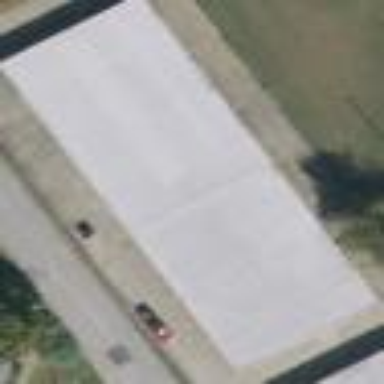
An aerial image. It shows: Building used for storage rental.